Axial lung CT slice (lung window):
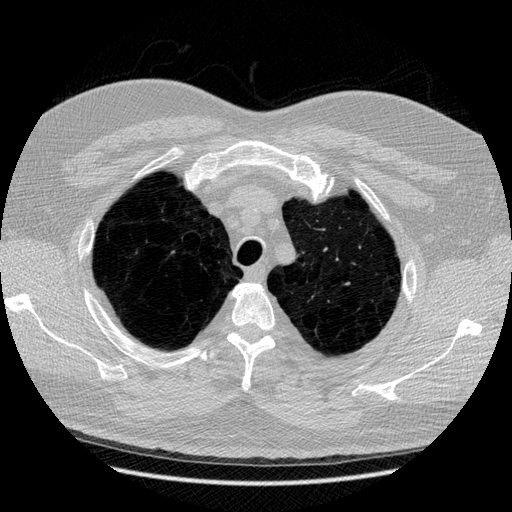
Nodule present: no